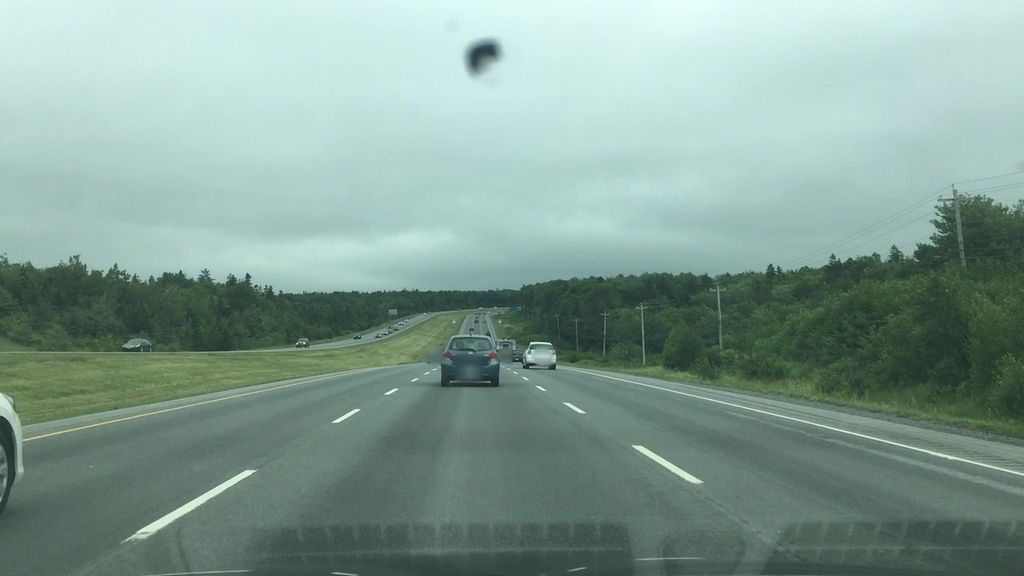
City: halifax